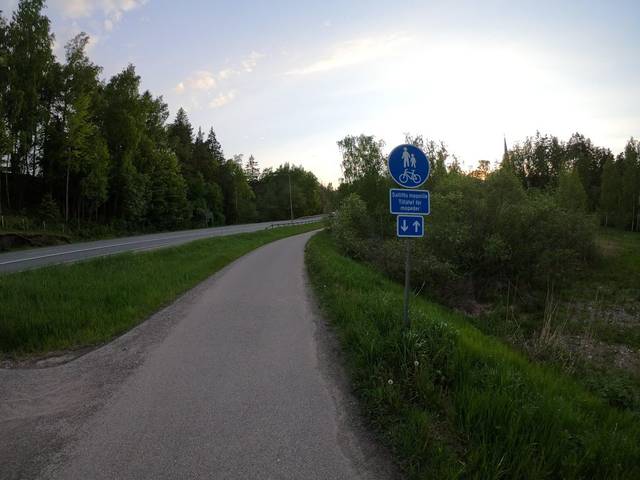
Region: Finland
Coordinates: 60.224, 24.785